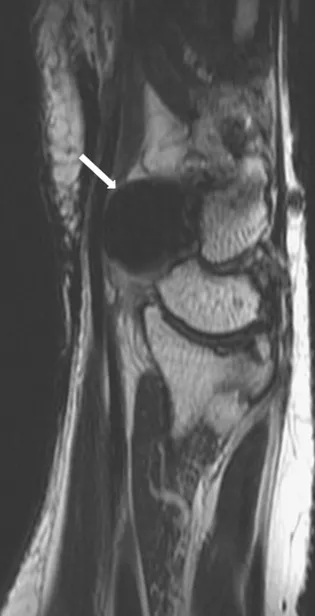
Magnetic resonance imaging of the first patient disclosed focal lower intensity of the nodular lesion (white arrow) without obvious contrast enhancement. (A) Sagittal plane of T2- and T1-weighted images.
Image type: radiology (mri)